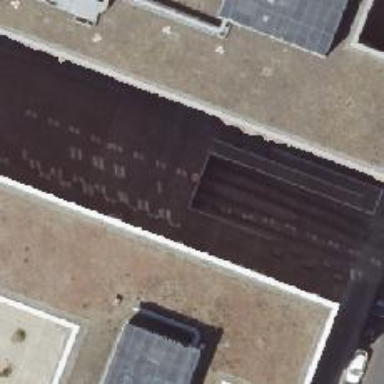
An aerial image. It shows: Parking entrance.